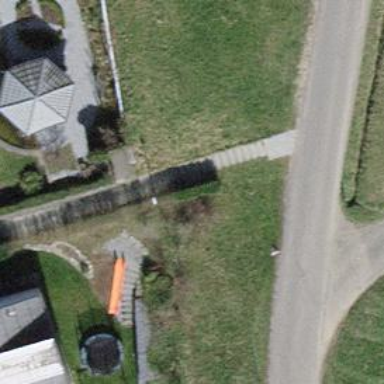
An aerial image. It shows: Set of steps on the road.